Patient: sex F, age 61
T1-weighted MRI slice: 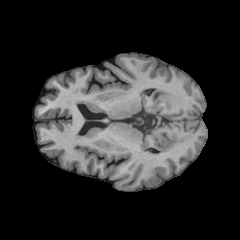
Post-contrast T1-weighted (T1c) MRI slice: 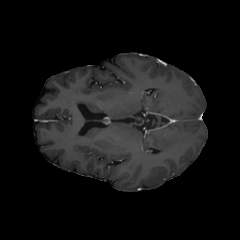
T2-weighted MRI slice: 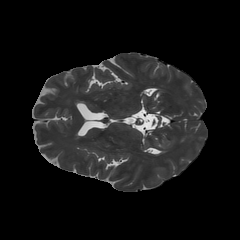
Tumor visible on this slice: no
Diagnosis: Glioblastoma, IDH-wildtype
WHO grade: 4